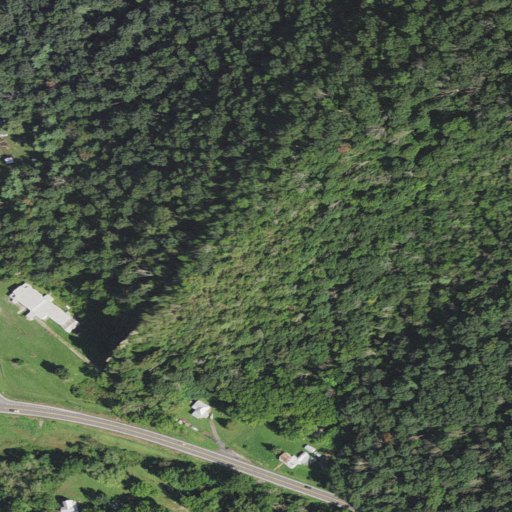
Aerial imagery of mountain in Virginia named Chimney Rock containing deciduous forest, pasture, low intensity development, open development, mixed forest, and open water